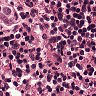
Metastatic tissue present: no